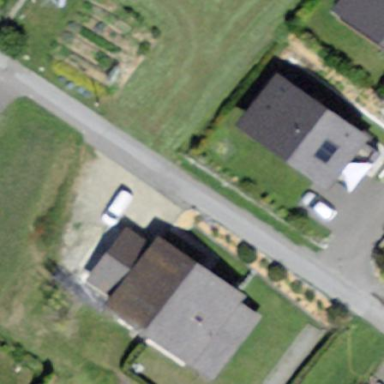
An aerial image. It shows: Simple and straightforward house.